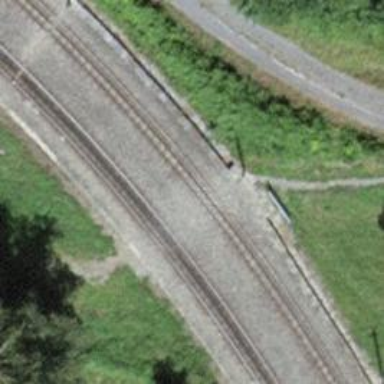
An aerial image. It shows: Uncontrolled level crossing for railway.